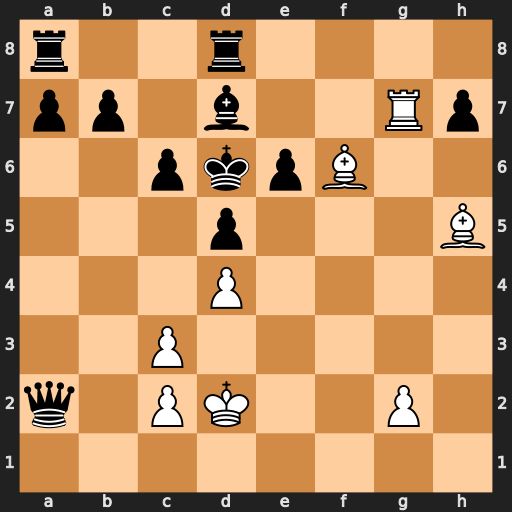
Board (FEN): r2r4/pp1b2Rp/2pkpB2/3p3B/3P4/2P5/q1PK2P1/8
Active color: w
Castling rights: -
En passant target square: -
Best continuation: Be5#